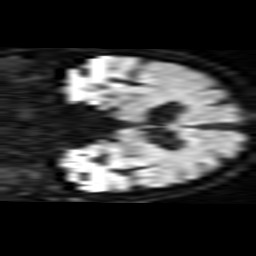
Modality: TRACE
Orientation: coronal
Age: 85
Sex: male
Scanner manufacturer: philips
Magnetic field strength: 1.5 T
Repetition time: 4.692 s
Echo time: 0.07716 s